Question: I am trying to design a layout like this:

Text1 and Text2 are two TextViews always aligned to parent right.
In some scenarios Text2 gets hidden and Text1 should replace it. But I am unable to achieve it using layout parameters. I tried to search the site but could not get any help.
One way doing it might be to modify the alignment of Text1 based on visibility of Text2 programmatically but I want to know if there is any way of achieving it using layout params.
Any help would be appreciated!
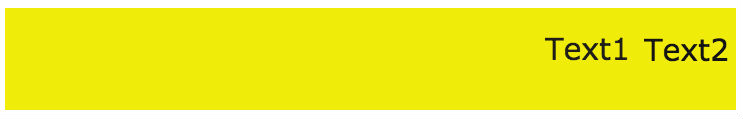
Answer: Try using a linear layout with it's gravity set to e.g.
'''
<LinearLayout
android:layout_width="match_parent"
android:layout_height="wrap_content"
android:orientation="horizontal"
android:gravity="right">
<TextView
android:id="@+id/textView1"
android:layout_width="wrap_content"
android:layout_height="wrap_content"
android:text="TextView1" />
<TextView
android:id="@+id/textView2"
android:layout_width="wrap_content"
android:layout_height="wrap_content"
android:text="TextView2" />
</LinearLayout>
'''
Now you have a freedom of hiding anyone or both text view without disturbing the layout.